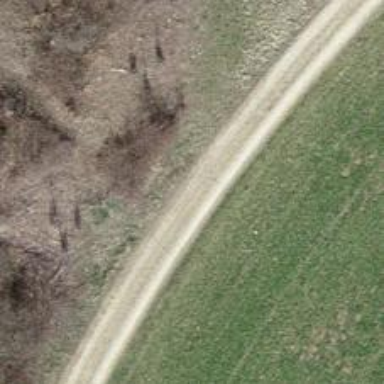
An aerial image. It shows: Gravel track with grade2 tracktype.